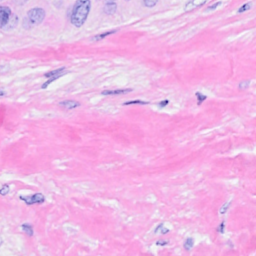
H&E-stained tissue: Breast